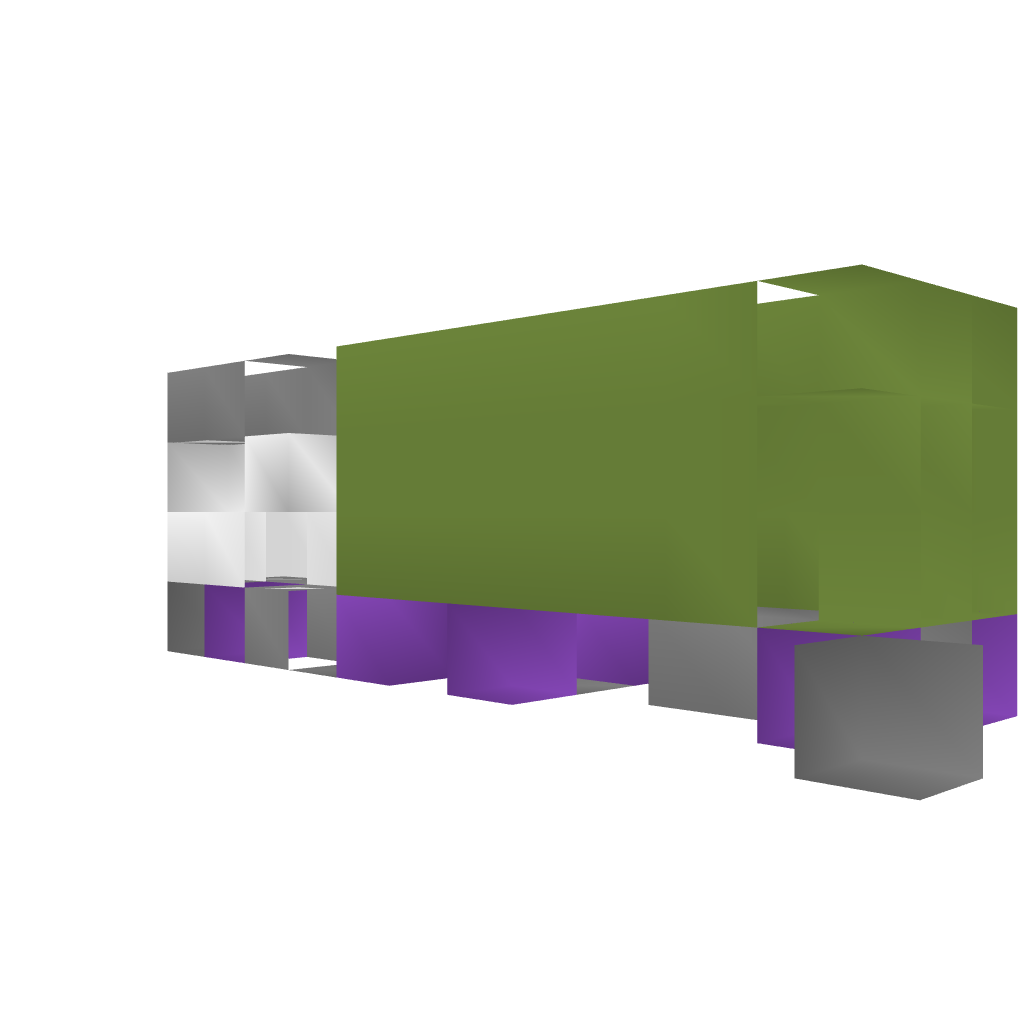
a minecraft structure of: Cargo Truck good quality